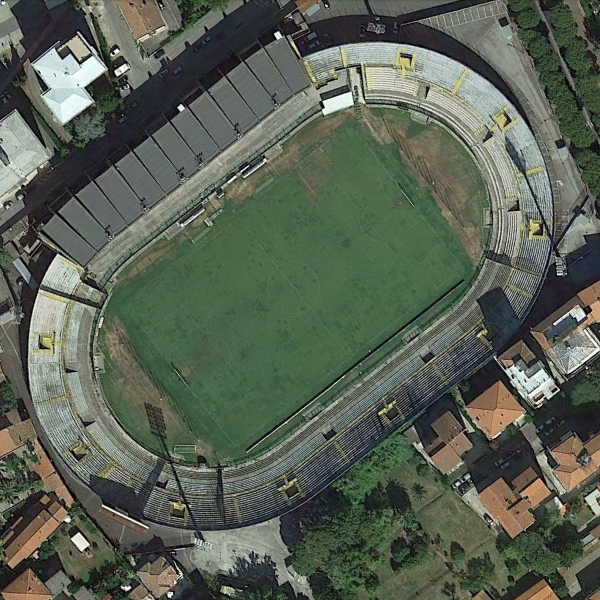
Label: Stadium